Question: In one of my jqGrid Add/Edit Modal I want to arrange the fields in that way like on the picture below:

Thanks to Oleg that I have already know from <URL>, how to arrange the fields in multiple column. But I want to do rowspan in the Add/Edit modal like on the picture below
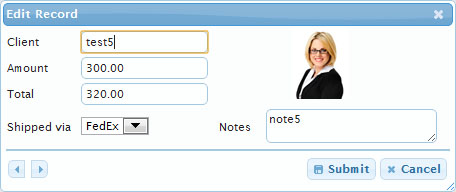
Answer: I created for you <URL>. The demo have hidden column 'flag' which provides the information to the URLs to the pictures. I defined the column like below
'''
{ name: "flag", index: "flag", width: 55, hidden: true,
edittype: "image", editrules: { edithidden: true },
editoptions: { src: "", style: "margin-left: 20px" },
formoptions: { label: "", rowpos: 1, colpos: 2}}
'''
The Edit form use 'beforeInitData' which set 'src' attribute based on the value of 'flag' and then one set all required properties of the Edit form inside of 'beforeShowForm'. If one need to support Next/Prev buttons of the edit form then one should use 'afterclickPgButtons' callback too. The final code is the following
'''
$grid.jqGrid("navGrid", "#pager", {add: false, del: false, search: false}, {
recreateForm: true,
width: 450,
beforeInitData: function () {
var $self = $(this),
cm = $self.jqGrid("getColProp", "flag"),
selRowId = $self.jqGrid("getGridParam", "selrow"),
lang = $self.jqGrid("getCell", selRowId, "flag");
cm.editoptions.src = "http://www.ok-soft-gmbh.com/img/flag_" + lang + ".gif";
},
beforeShowForm: function ($form) {
var $formRows = $form.find(".FormData");
$formRows.eq(0).children("td.DataTD").eq(1).attr("rowspan", "3"); //.css("text-align", "center");
$formRows.eq(1).children("td.DataTD").eq(1).hide();
$formRows.eq(2).children("td.DataTD").eq(1).hide();
},
afterclickPgButtons: function () {
var $self = $(this),
selRowId = $self.jqGrid("getGridParam", "selrow"),
lang = $self.jqGrid("getCell", selRowId, "flag");
$("#flag").attr("src", "http://www.ok-soft-gmbh.com/img/flag_" + lang + ".gif");
}
});
'''
It displays the results like